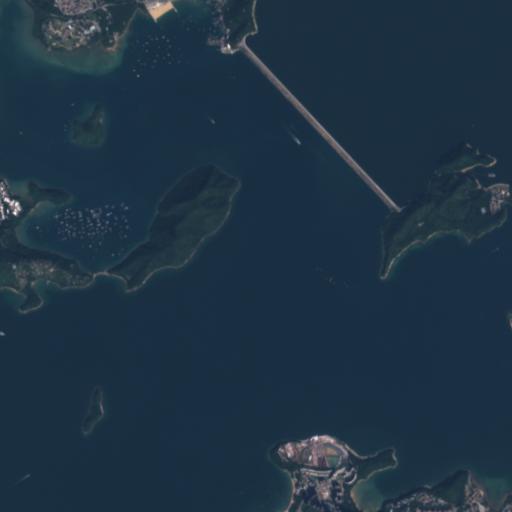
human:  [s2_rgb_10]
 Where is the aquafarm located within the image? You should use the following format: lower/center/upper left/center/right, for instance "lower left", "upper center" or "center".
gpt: The aquafarm is located in the center left of the image.
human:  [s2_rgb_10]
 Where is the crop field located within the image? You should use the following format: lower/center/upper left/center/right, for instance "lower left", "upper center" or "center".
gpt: The crop field is located in the upper left of the image.
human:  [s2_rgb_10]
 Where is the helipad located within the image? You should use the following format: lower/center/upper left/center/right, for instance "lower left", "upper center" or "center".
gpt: The helipad is located in the upper center of the image.
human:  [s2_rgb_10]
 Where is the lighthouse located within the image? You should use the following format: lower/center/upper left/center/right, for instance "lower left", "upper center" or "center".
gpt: The lighthouse is located in the center right of the image.
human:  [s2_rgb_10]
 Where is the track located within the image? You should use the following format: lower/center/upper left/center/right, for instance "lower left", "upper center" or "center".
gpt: The track is located in the lower center of the image.
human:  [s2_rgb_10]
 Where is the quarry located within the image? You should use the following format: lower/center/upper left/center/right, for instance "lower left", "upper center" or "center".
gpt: There is no quarry in the image.